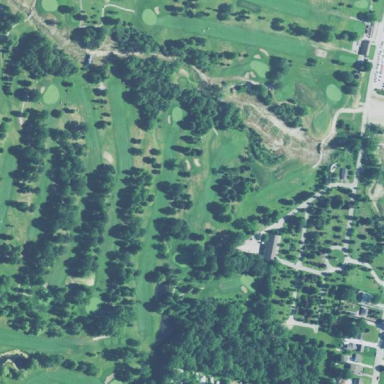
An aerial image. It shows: Golf course.